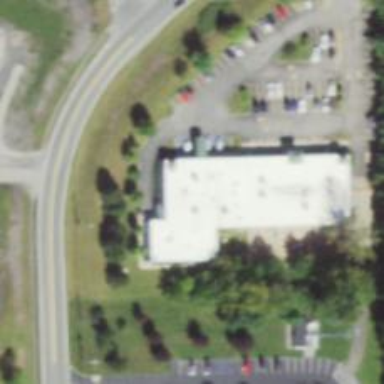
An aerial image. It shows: Clinic.